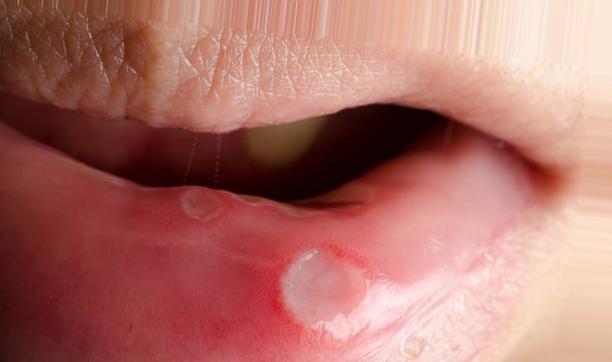
Condition: Mouth Ulcer